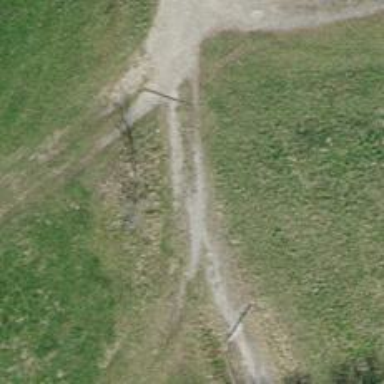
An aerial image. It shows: Gravel track road.